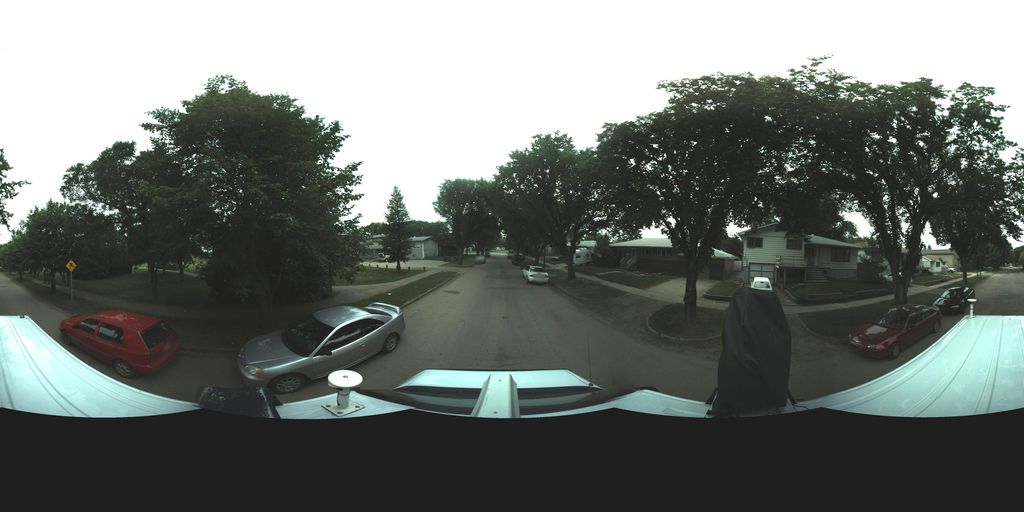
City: saskatoon